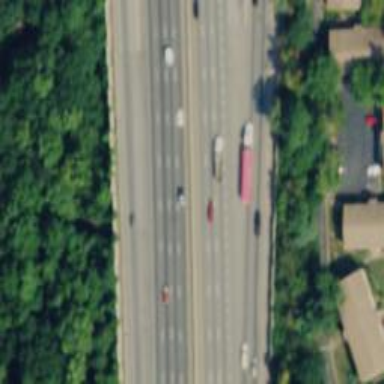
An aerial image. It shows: Motorway.